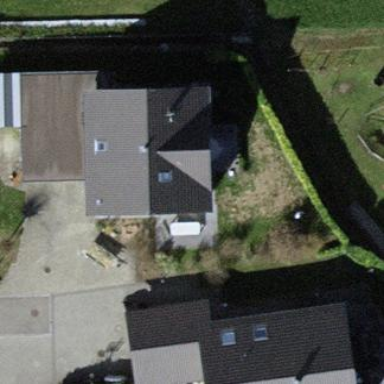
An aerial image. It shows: Simple house.